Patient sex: F
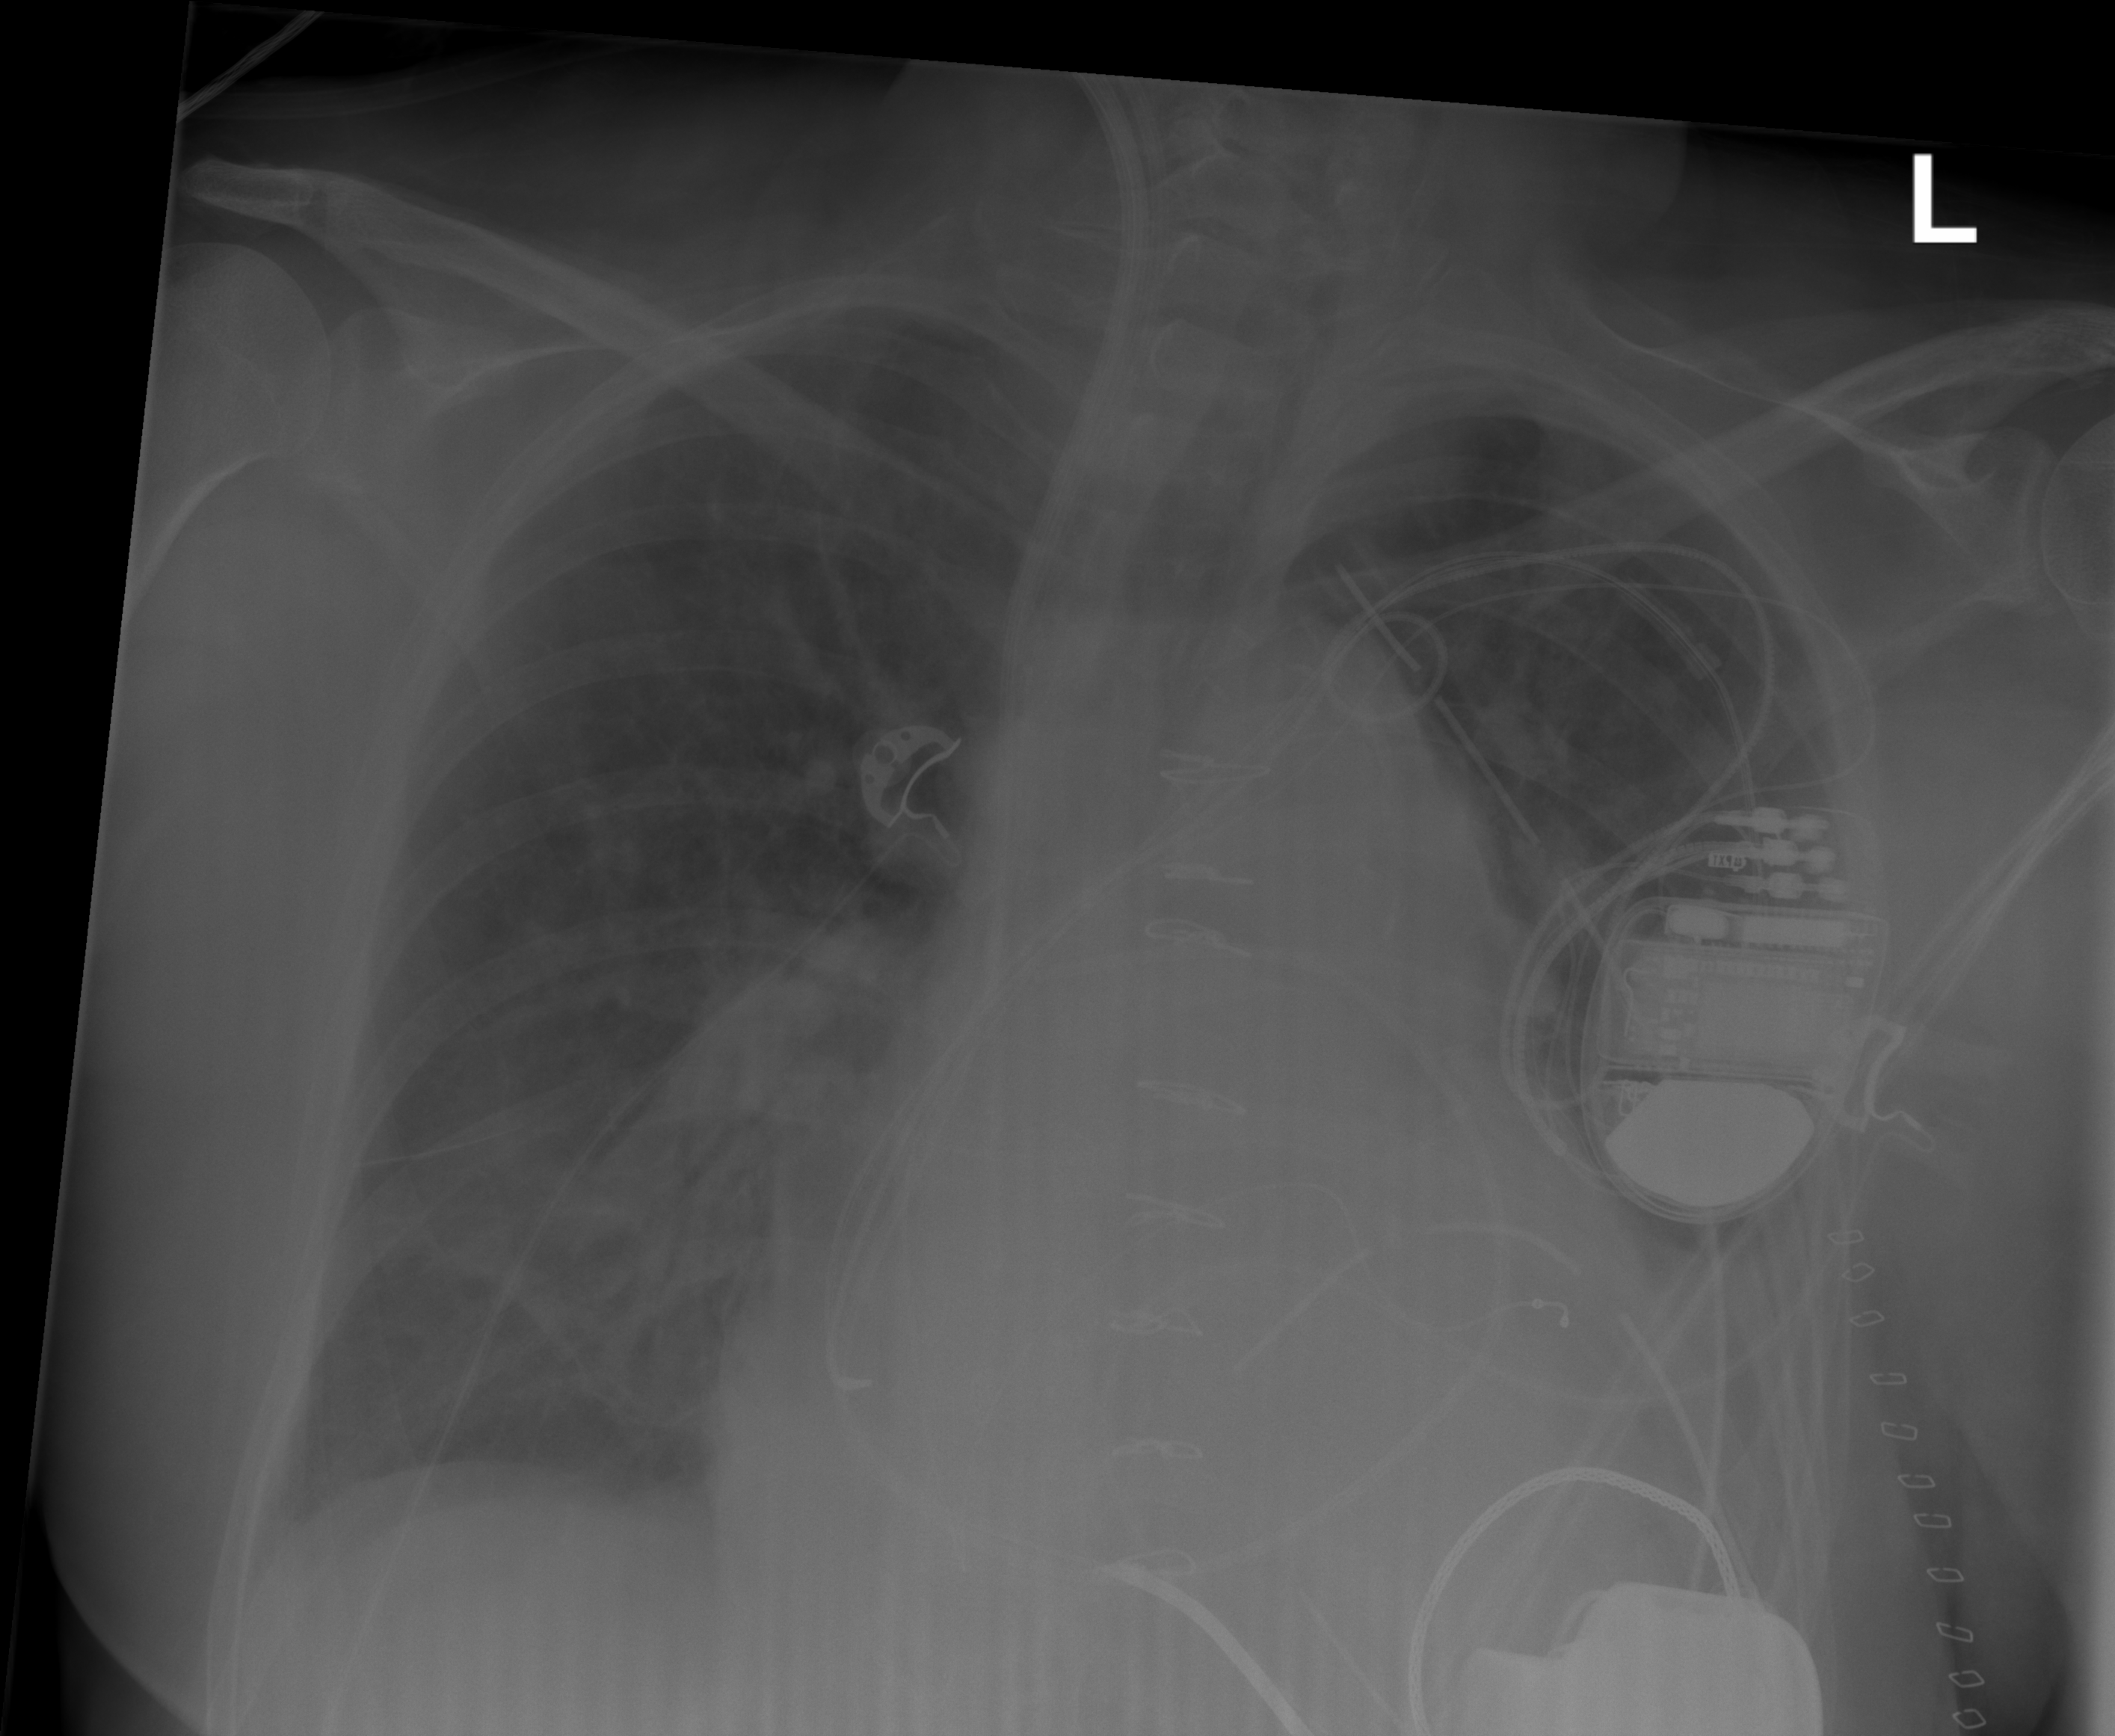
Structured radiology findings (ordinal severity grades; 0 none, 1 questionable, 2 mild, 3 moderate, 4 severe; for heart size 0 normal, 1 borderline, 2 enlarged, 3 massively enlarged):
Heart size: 2
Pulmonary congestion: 2
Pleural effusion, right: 2
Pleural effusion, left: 2
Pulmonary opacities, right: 2
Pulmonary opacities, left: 0
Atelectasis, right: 2
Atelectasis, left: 0